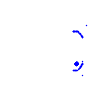
Particle: pion